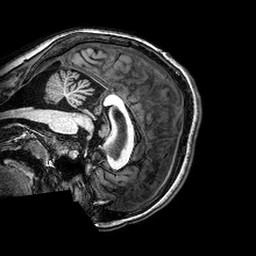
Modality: T1w
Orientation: sagittal
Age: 20
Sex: female